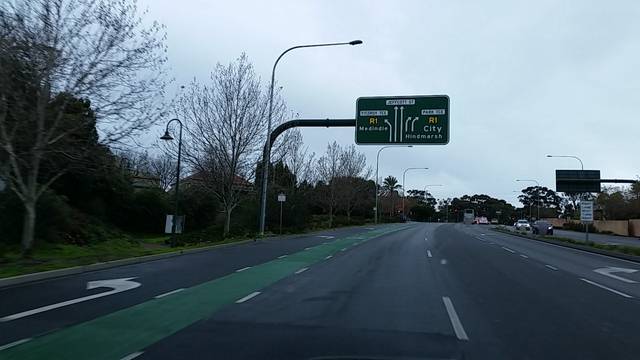
Region: Australia
Coordinates: -34.898, 138.586